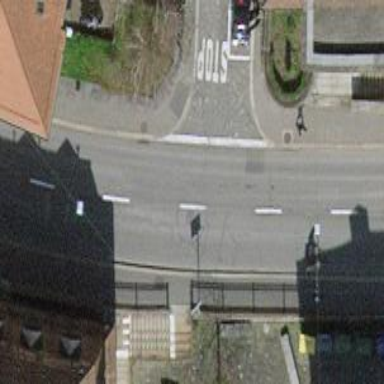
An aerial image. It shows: Living street with sett surface.